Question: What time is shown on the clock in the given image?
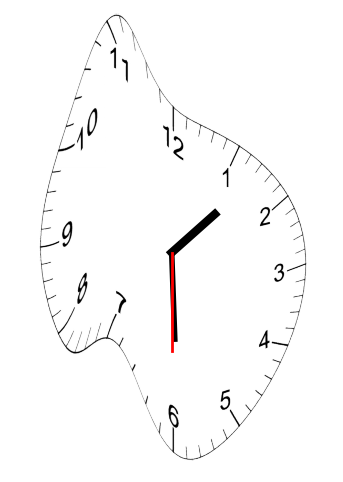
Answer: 01:29:30